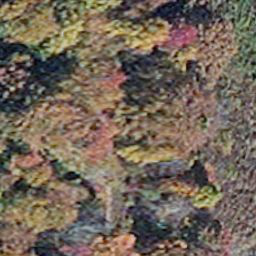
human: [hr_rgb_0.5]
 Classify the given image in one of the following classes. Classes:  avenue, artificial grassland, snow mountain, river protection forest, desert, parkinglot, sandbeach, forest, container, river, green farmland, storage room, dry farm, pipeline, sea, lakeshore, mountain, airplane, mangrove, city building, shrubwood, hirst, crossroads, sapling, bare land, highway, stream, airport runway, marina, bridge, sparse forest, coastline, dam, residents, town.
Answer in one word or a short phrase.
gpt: mangrove